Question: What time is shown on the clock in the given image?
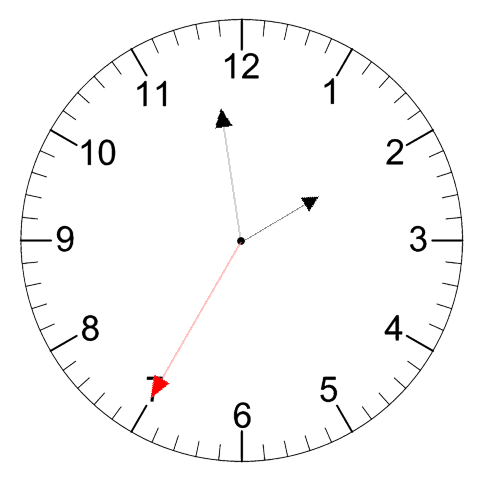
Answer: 01:58:35